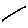
Label: line